Question: Trying to setup Zend Framework as instructed in <URL>
'''
$paths = array(
realpath(dirname(__FILE__) . '/libs/Zend'),
'.',
);
set_include_path(implode(PATH_SEPARATOR, $paths));
require_once 'Zend/Loader.php';
'''
Gives fatal error. (My local webserver is IIS. Remote one is linux)
Local:
'''
Fatal error: require_once() [function.require]: Failed opening required 'Zend/Loader.php' (include_path='D:\Web Server\tural.us\core\serverside\libs\Zend;.') in D:\Web Server\tural.us\core\content\pages\utube.php on line 2
'''
Remote:
'''
Fatal error: require_once() [function.require]: Failed opening required 'Zend/Loader.php' (include_path='/home/tural/public_html/core/serverside/libs/Zend:.') in /home/tural/public_html/core/content/pages/utube.php on line 2
'''
But in fact, I see that the path in error message is totally right : 'D:\Web Server\tural.us\core\serverside\libs\Zend;'

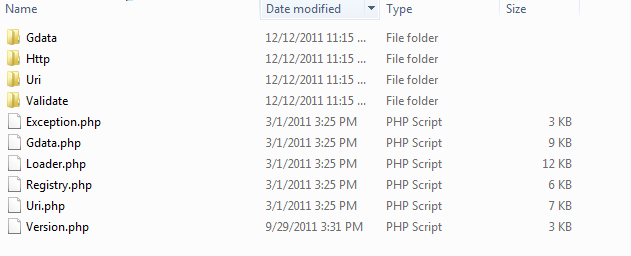
Answer: Remove Zend from the path...
'''
realpath(dirname(__FILE__) . '/libs/')
'''
Zend looks for Zend/etc whenever it loads stuff.